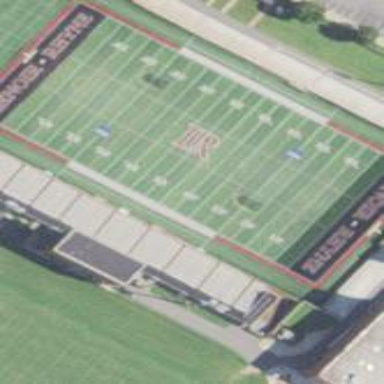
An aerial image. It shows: Pitch for American football.